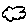
Label: cloud